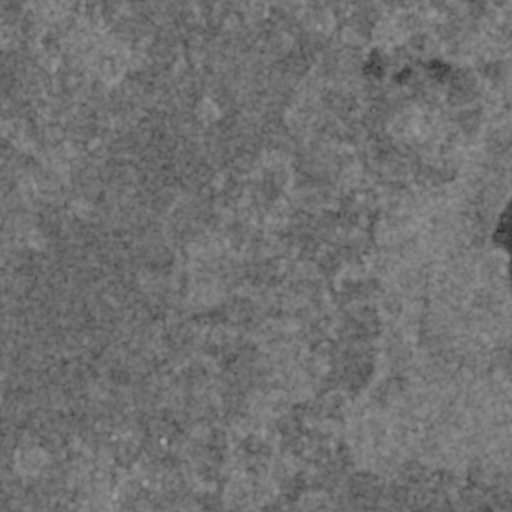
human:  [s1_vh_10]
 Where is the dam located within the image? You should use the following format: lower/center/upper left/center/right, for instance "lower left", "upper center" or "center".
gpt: The dam is located in the upper right of the image.
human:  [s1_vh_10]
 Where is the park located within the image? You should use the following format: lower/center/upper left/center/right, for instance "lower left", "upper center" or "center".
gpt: The park is located in the lower center of the image.
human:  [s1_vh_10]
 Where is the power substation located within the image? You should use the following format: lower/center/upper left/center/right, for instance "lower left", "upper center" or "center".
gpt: The power substation is located in the lower left of the image.
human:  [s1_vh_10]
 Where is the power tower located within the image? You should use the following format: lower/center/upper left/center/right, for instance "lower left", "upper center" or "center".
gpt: The power tower is located in the lower left of the image.
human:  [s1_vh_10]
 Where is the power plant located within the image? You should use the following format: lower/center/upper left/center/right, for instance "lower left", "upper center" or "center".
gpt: There is no power plant in the image.

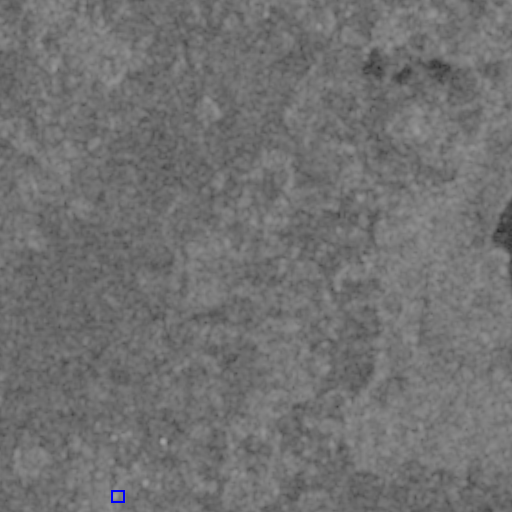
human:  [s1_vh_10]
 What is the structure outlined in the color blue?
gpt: The structure outlined in blue is a power substation.
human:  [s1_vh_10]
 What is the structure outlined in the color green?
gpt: There is no green outline.